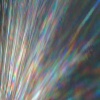
Label: sunburn